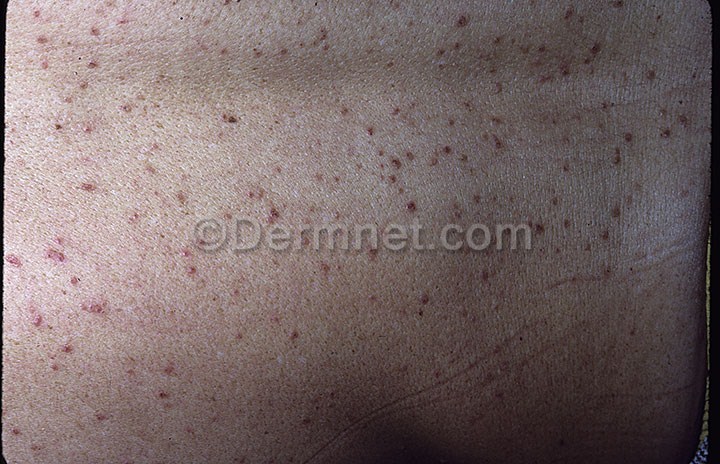
Disease: Bullous Disease Photos